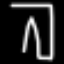
Label: pants